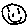
Label: smiley face